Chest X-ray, PA view. Patient: 56 years old, sex F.
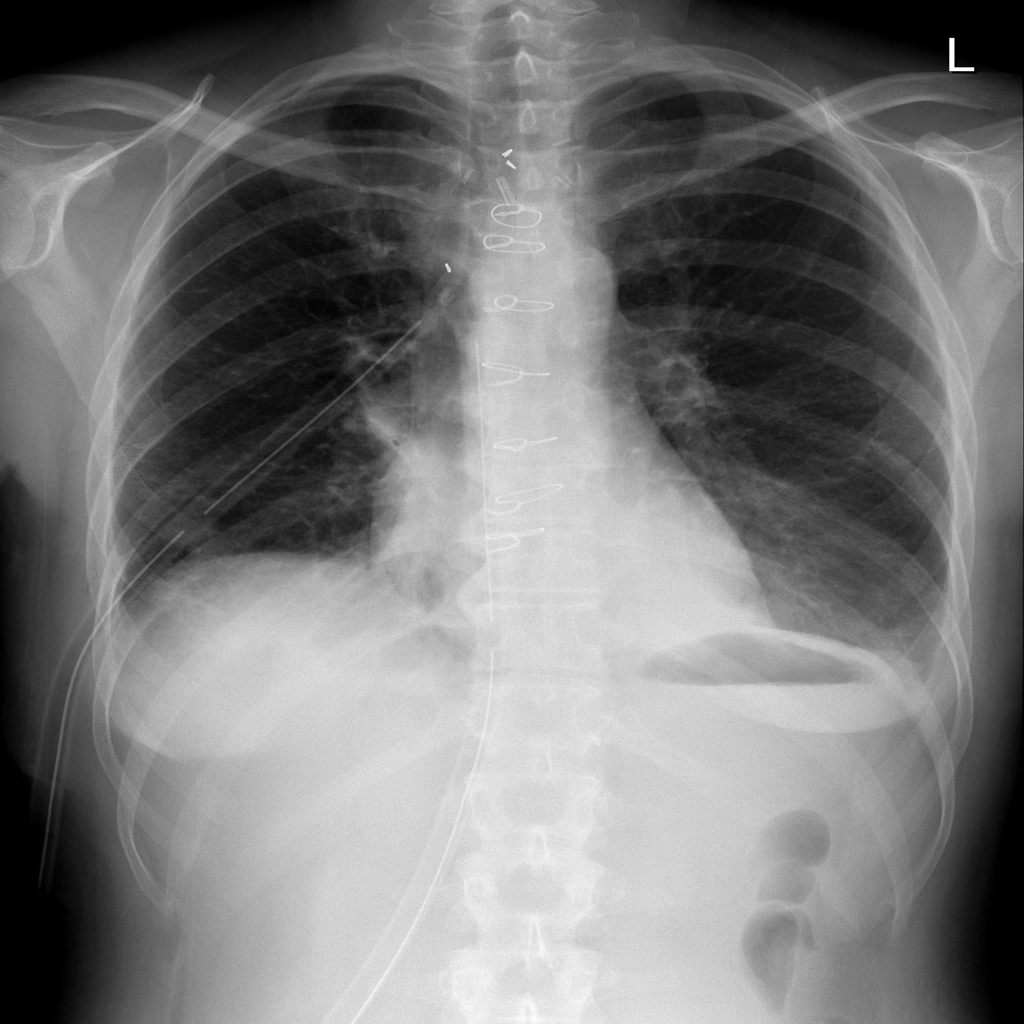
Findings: No Finding